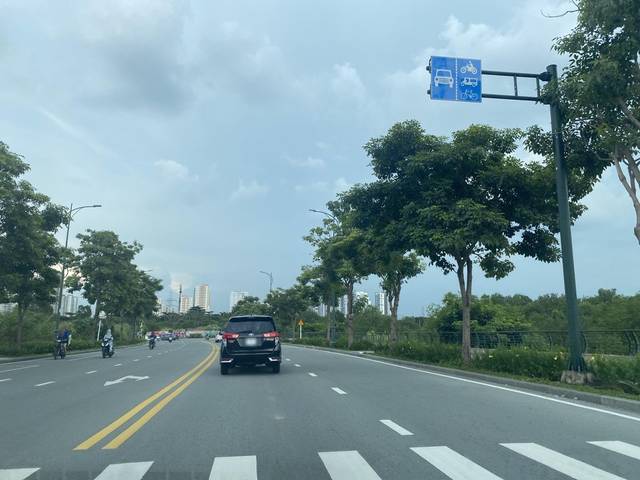
Region: Vietnam
Coordinates: 10.779, 106.726